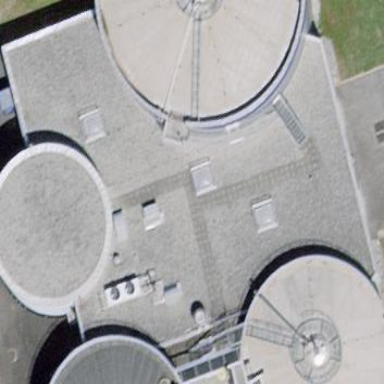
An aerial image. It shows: Building that houses wastewater plant.